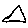
Label: triangle